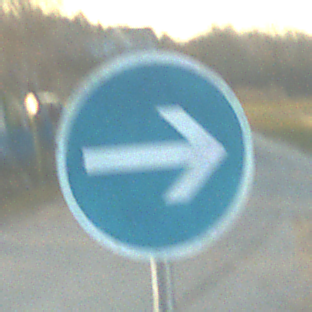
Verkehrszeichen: VorgeschriebeneFahrtrichtungHierRechts
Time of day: SunriseSunset
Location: Outdoor (RoadRail)
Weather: PartlyCloudy
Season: NotSpecified
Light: Natural